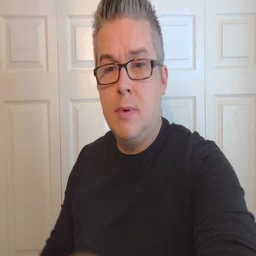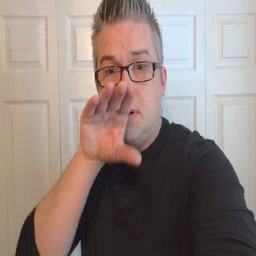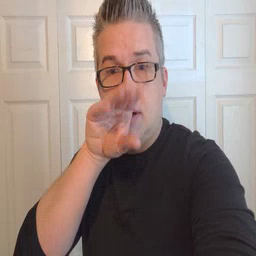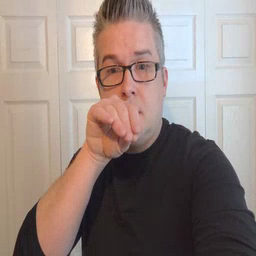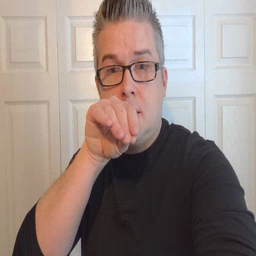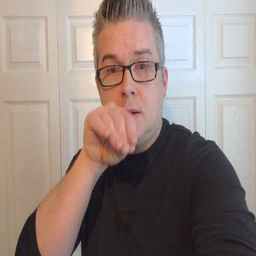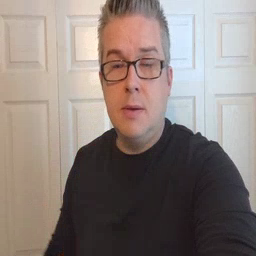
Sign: goose